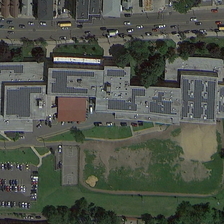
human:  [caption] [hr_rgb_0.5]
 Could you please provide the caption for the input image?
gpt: some buildings and green trees are in a school with a parking lot .

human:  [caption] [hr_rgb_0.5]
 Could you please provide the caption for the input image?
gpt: some buildings and green trees are in a school with a parking lot .

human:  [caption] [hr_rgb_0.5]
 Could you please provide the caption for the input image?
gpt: some buildings and green trees are in a school with a parking lot .

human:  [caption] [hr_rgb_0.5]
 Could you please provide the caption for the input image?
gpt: some buildings and green trees are in a school with a parking lot .

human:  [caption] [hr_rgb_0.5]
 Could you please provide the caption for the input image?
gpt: some buildings and green trees are in a school with a parking lot .